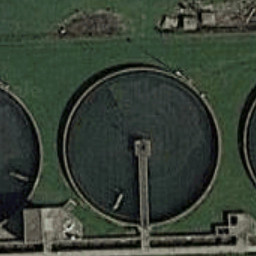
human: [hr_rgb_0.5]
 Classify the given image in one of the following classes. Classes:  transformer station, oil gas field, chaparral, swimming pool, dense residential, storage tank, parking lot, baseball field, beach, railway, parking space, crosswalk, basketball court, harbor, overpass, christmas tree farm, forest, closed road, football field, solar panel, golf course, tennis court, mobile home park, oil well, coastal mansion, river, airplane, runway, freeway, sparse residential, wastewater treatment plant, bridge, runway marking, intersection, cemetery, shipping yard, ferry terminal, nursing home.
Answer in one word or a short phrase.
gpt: wastewater treatment plant